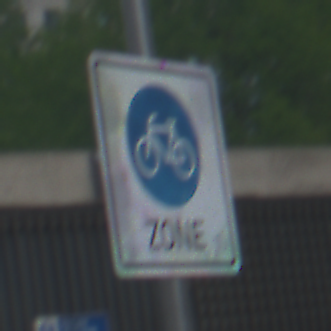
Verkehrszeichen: BeginnFahrradzone
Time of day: MorningAfternoon
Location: Outdoor (Urban)
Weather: PartlyCloudy
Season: NotSpecified
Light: Natural